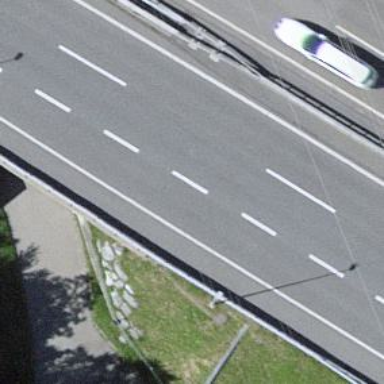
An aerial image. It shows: Motorway bridge with asphalt surface and beam structure.